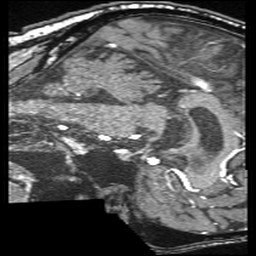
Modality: angio
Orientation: sagittal
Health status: ill
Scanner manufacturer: siemens
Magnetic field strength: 1.5 T
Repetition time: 0.026 s
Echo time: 0.007 s